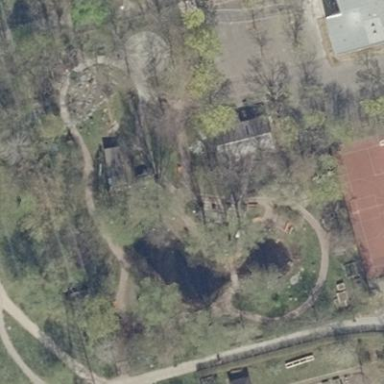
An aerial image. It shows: Garden enclosed by fence.